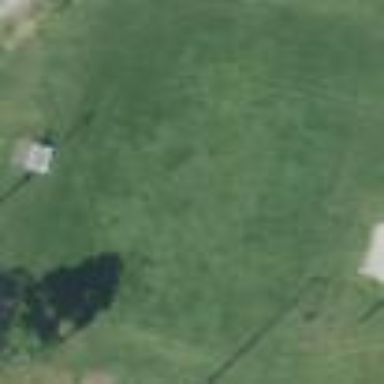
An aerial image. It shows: Soccer pitch designated for leisure and sports activities.